Field crop: maize
Growth stage: 2
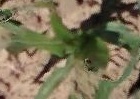
Species: maize